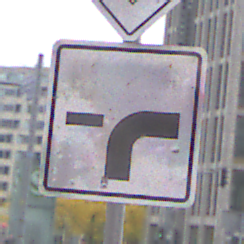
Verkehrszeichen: VerlaufVorfahrtsstrasse9
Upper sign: Vorfahrtsstrasse
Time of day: MorningAfternoon
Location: Outdoor (Urban)
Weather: Overcast
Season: NotSpecified
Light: Natural